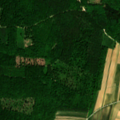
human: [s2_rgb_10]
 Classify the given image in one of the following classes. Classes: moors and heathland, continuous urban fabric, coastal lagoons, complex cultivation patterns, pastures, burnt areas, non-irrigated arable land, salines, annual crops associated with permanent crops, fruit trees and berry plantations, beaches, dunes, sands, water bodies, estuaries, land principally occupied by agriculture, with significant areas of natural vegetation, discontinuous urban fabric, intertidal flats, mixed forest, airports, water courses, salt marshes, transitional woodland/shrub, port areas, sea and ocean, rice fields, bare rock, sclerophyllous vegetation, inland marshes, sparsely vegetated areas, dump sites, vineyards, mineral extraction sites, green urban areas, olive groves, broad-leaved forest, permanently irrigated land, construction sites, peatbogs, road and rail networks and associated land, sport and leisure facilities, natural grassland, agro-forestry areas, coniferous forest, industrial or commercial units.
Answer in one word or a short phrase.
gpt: non-irrigated arable land, broad-leaved forest, mixed forest